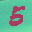
Label: 5